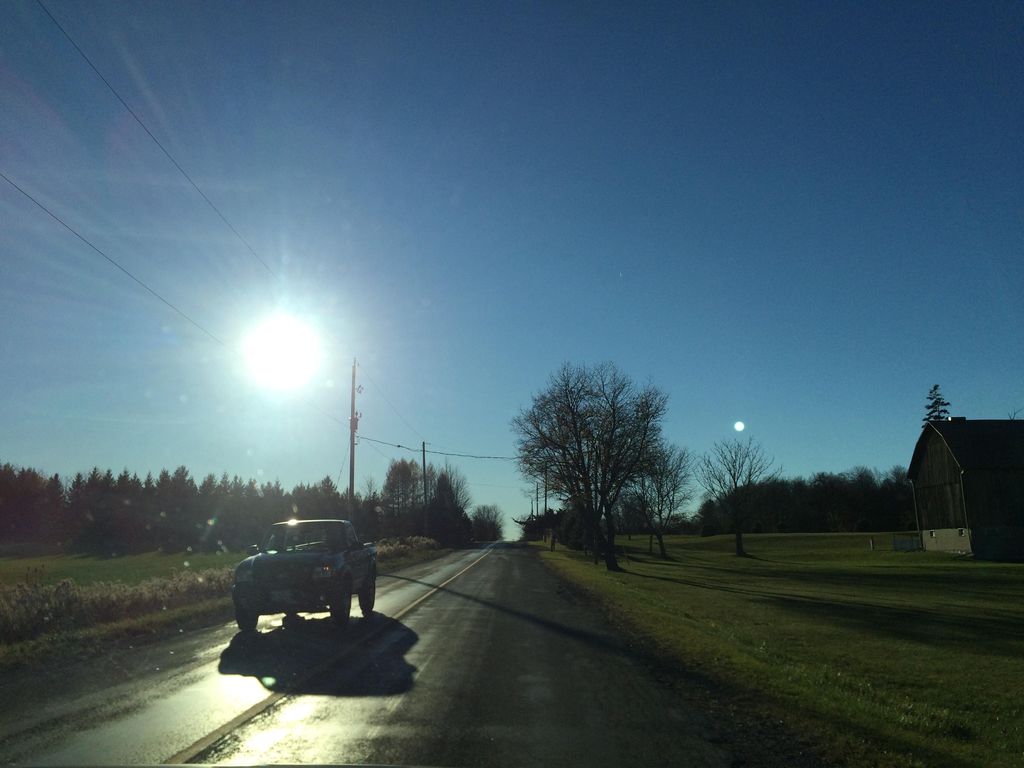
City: kitchener-waterloo